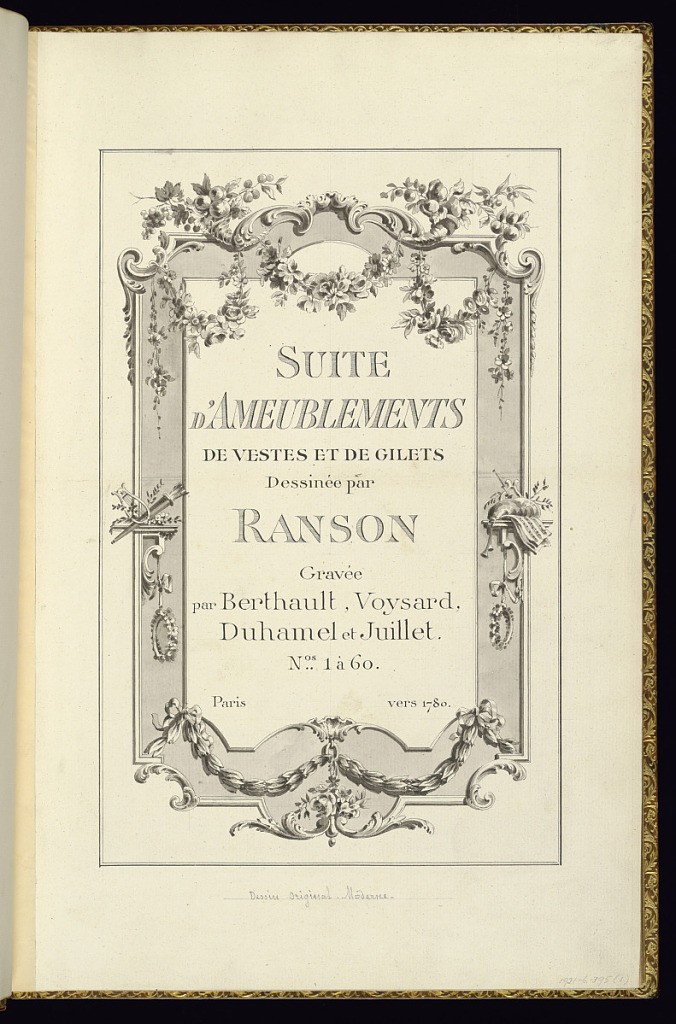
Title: Title Page
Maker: Pierre Ranson, French, 1736–1786
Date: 19th century
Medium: Pen, ink and wash on paper
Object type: Print
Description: Manuscript title page with a pen, ink, and wash decorative boarder. Title, artists, location, and date are in pen facsimile framed within a boarder decorated with festoons of flowers, scrolling acanthus leaves (rinceaux), cornucopia of fruit, festoons of laurel leaves, shell clasp, and trophies of musical instruments on the sides, with crowns of flowers hanging from tied ribbons. The trophies include a lure, bagpipe (or musette), lyre, quiver of arrows, and musical scores.